Field crop: maize
Growth stage: 2
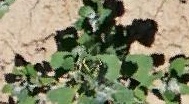
Species: chenopodium